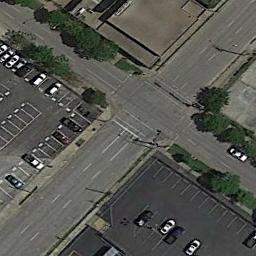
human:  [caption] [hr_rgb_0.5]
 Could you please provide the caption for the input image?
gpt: An intersection without cars is between some parking lots and a building .

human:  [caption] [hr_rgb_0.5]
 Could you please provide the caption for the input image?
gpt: There are several moving vehicles on the road at the intersection, There are many buildings and some trees around the intersection, And many cars are parked in the open space beside the intersection .

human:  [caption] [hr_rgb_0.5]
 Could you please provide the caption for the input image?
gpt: There are many cars in the parking lot next to the intersection .

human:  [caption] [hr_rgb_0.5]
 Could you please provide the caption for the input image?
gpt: Cars stopped in different directions at the intersection .

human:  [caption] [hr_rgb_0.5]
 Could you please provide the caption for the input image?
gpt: There are two parking lots with some cars beside the intersection .